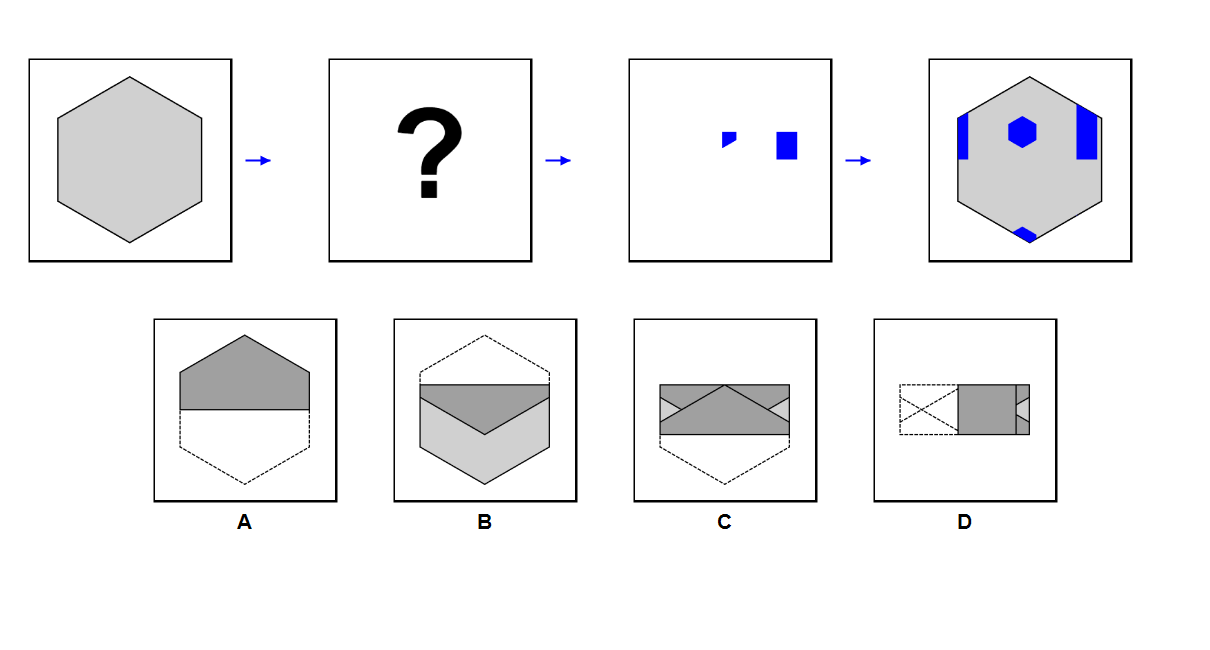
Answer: A